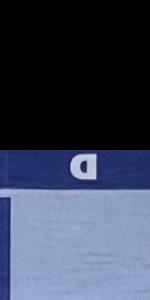
Label: Empty